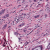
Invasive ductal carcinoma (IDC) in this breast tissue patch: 0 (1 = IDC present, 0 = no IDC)